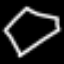
Label: diamond